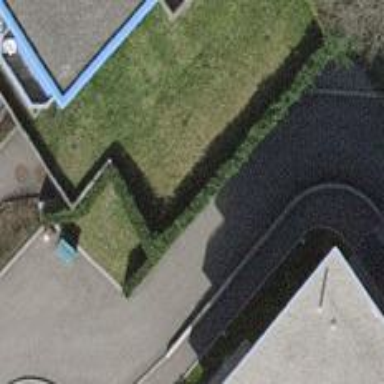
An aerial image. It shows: Hedge barrier.